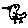
Label: bird